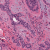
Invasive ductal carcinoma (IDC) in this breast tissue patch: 0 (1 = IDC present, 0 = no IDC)